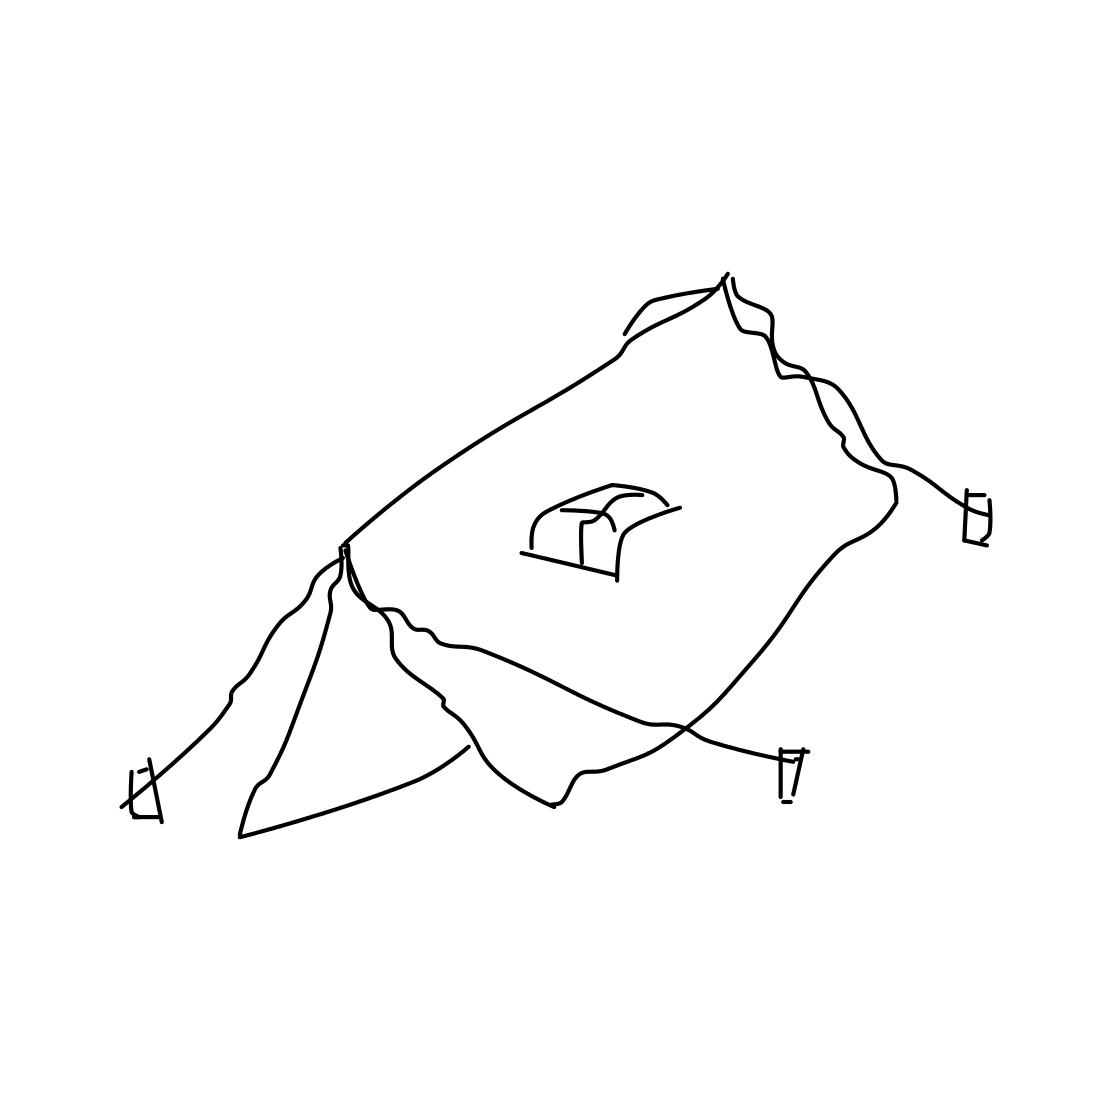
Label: tent